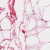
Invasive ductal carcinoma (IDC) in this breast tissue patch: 0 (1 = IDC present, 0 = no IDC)